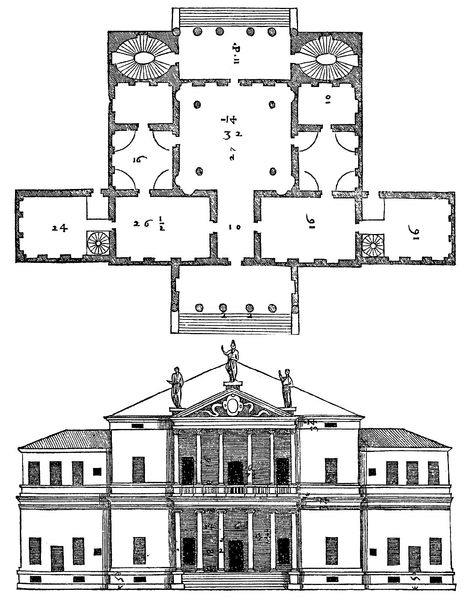
Titel: Piombino Dese, Villa Cornaro
Künstler: Andrea Palladio
Standort: Piombino Dese (EU - I - Venetien)
Schlagwörter: fenster, säulen, schloss, fassade, giebel, figuren, treppe, kartusche, stufen, entwurf, griechisch, frontansicht, plan, grundriß, nplan